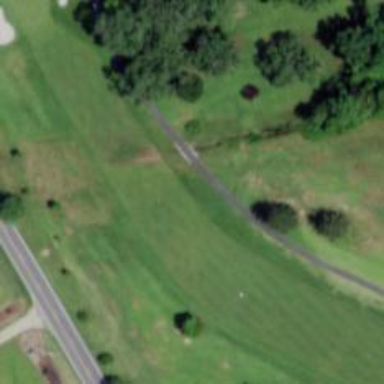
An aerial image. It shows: Golf fairway surrounded by grass.